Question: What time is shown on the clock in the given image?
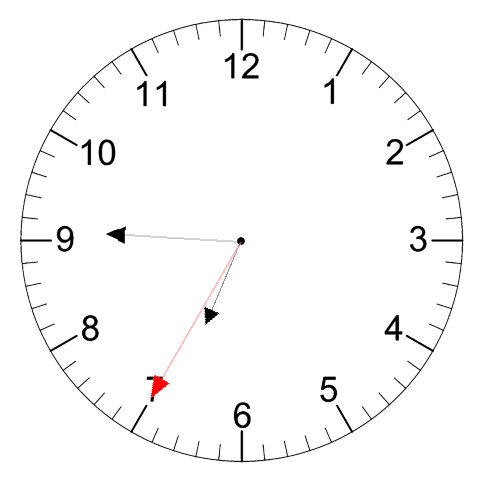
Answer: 06:45:35